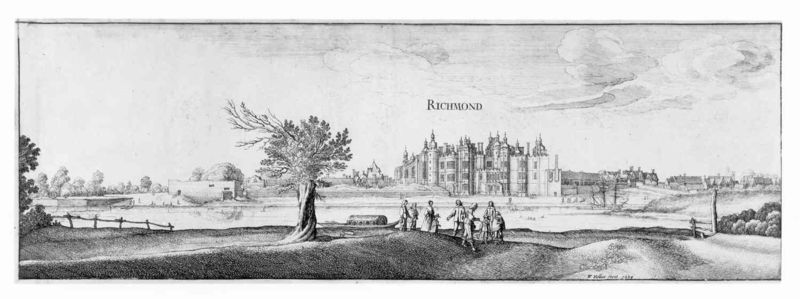
Titel: Richmond
Künstler: Wenzel Hollar
Standort: Karlsruhe
Institution: Staatliche Kunsthalle Karlsruhe
Schlagwörter: baum, blätter, gruppe, himmel, laub, meer, schatten, wasser, weiß, wolken, bäume, fluss, landschaft, menschen, see, stadt, ufer, äste, fenster, frau, männer, schwarz, zeichnung, dach, gebäude, haus, schloss, weg, wiese, wolke, zaun, leute, architektur, lang, mensch, rahmen, spitze, ast, feld, horizont, häuser, hügel, strauch, busch, büsche, klassizismus, blatt, pflanzen, england, boot, kahn, kinder, schiff, schrift, ansicht, fassade, perspektive, segelschiff, dorf, mauer, grafik, graphik, hecke, breitformat, rand, arbeiter, kuppel, querformat, staffage, geländer, tiefe, zinnen, ozean, stadtansicht, erker, burg, türme, palast, druck, schwarz-weiß, radierung, stich, quer, bleistift, leben, wurzeln, mensche, anwesen, floss, wanderer, stadtlandschaft, menschengruppe, auen, personengruppe, kupferstich, blech, loire, beschriftet, häuder, statisten, lken, erspektive, richmond, baum zaun, stadtansicht richmond, baumgebilde, srichmond